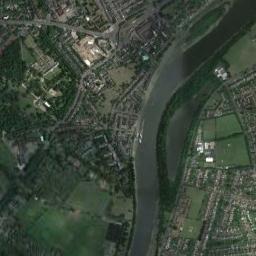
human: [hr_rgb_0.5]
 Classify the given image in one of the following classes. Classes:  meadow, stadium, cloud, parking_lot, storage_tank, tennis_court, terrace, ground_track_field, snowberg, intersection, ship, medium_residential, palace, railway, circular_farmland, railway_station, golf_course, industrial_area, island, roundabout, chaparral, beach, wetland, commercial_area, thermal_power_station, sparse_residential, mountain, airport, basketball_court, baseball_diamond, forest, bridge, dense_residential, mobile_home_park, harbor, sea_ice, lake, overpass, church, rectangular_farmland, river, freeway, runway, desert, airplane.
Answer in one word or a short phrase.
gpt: river